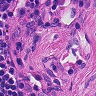
Metastatic tissue present: no